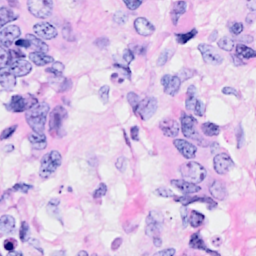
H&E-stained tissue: Breast